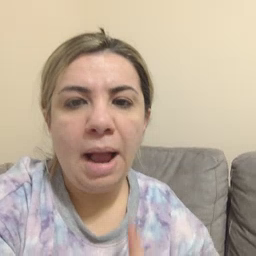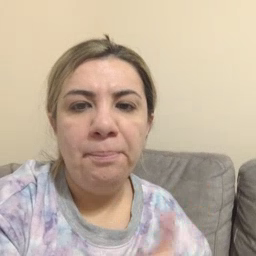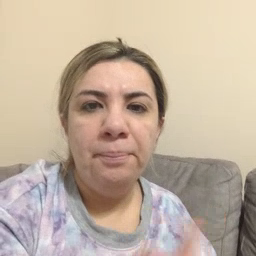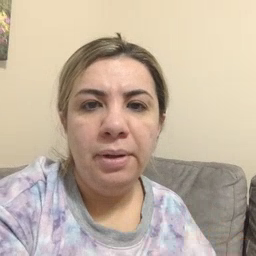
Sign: happy